Question: I have this histogram plot. It show histogram for every 100 duration. I want to show histogram in smaller duration for example every 10 .How can I do this in Matlab?Thanks.

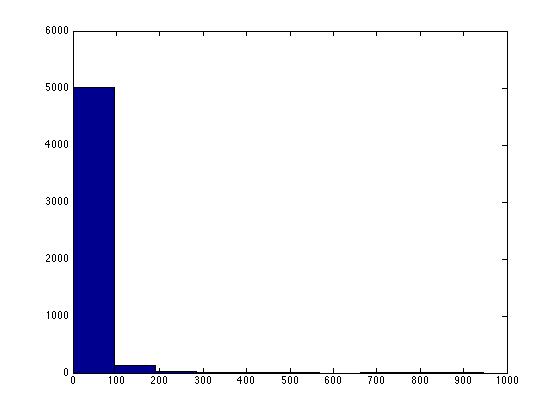
Answer: Use
'''
hist(data,nbins)
'''
to specify the number of bins. Default is 10, so if you want to have it split not by 100 but by 10 use:
'''
hist(data,100)
'''